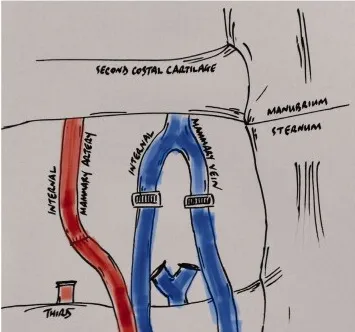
(a-d) Intraoperative photographs and graphic illustration of the left 2nd intercostal space demonstrating the "venous ring" of the internal mammary vein, medial to the artery.
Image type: radiology (ct)